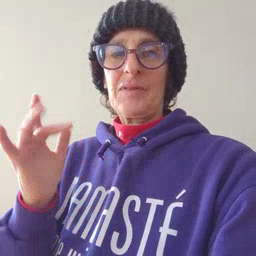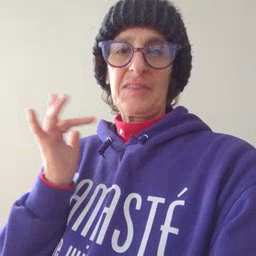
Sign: yucky